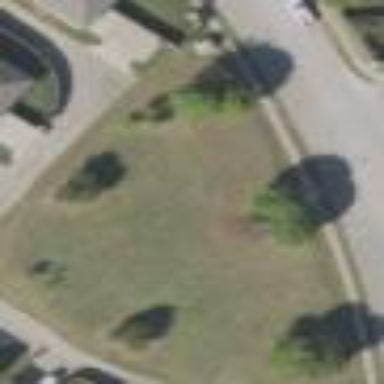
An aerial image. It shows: Grassy plot in zoning area.